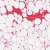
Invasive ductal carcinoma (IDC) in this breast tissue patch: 0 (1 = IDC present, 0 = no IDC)